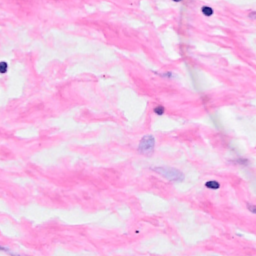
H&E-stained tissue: Breast